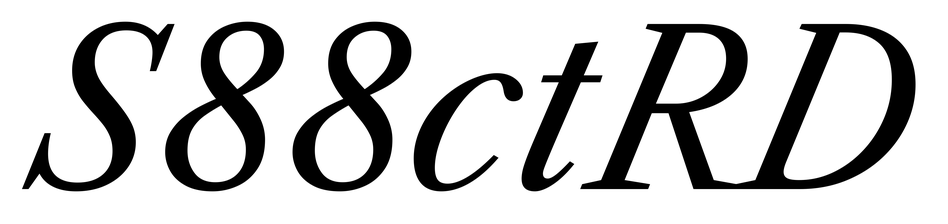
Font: LibreCaslonText-Italic_Italic